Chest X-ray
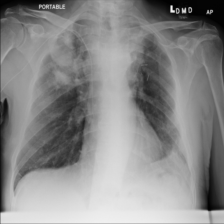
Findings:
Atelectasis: negative
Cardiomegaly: negative
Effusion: negative
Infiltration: negative
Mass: negative
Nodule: negative
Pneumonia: negative
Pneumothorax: negative
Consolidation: negative
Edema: negative
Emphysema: negative
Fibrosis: negative
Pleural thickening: negative
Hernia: negative